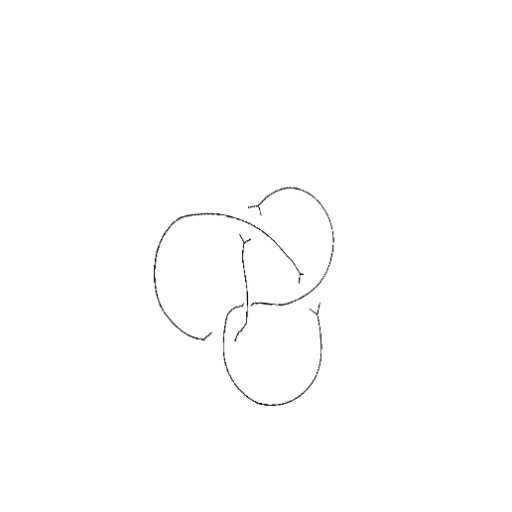
Crossing number: 4